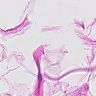
Metastatic tissue present: no